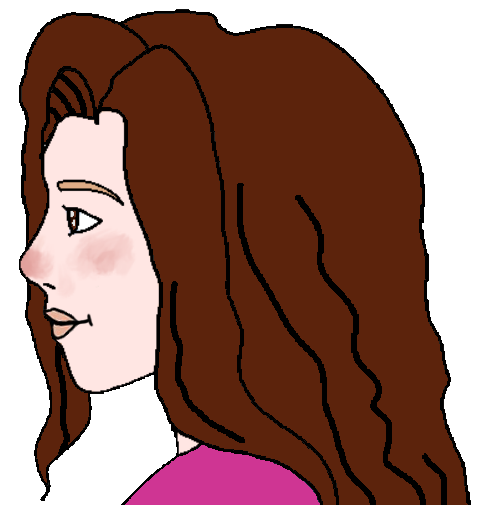
Label: 4_Yes_Chad